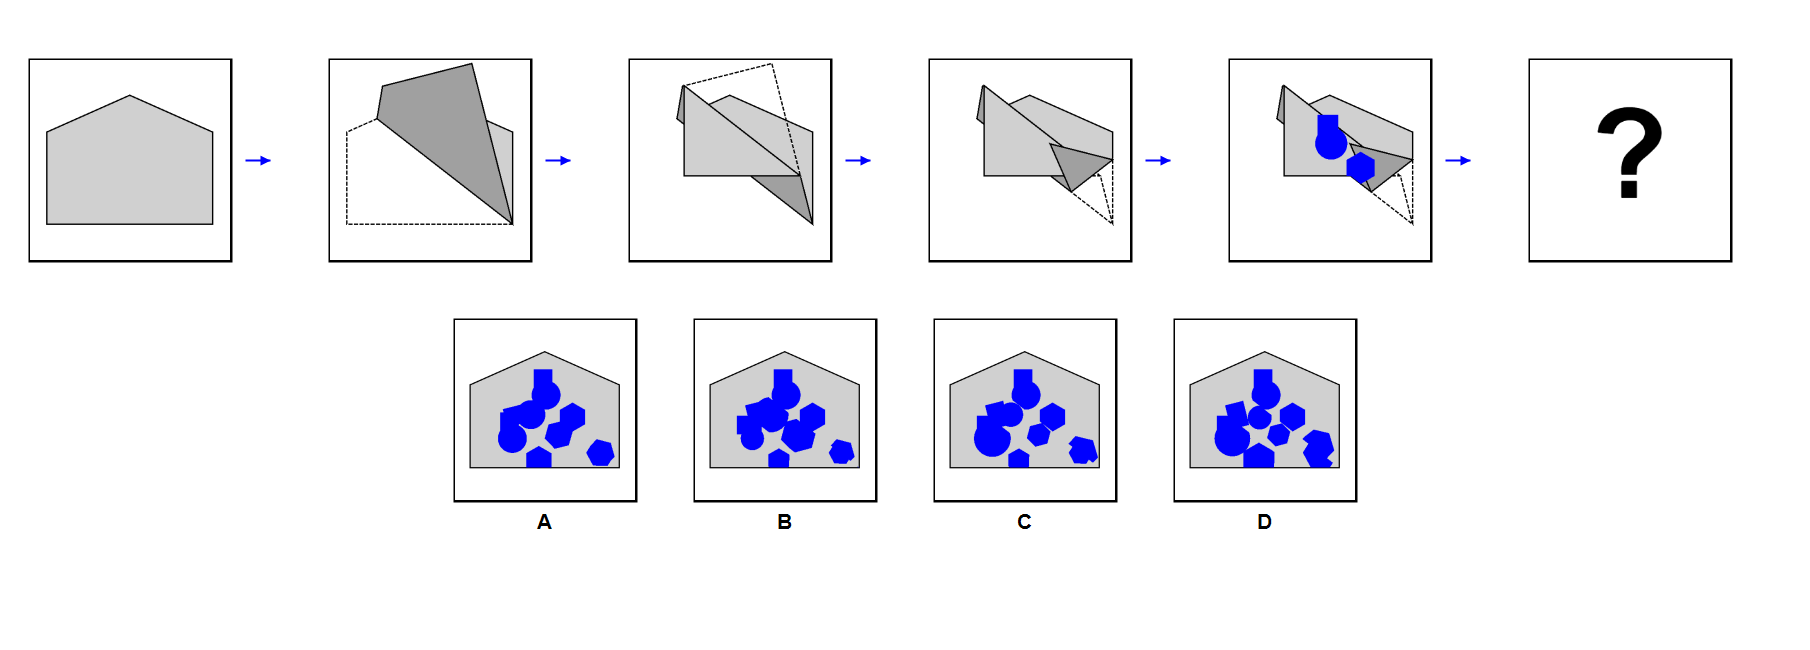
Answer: A